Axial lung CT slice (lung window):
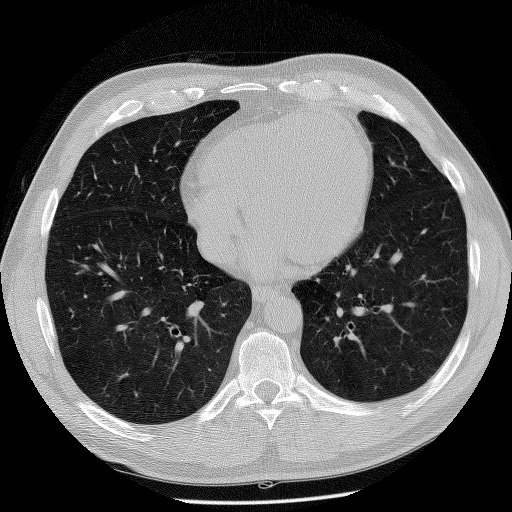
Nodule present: no